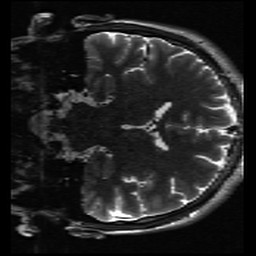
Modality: inplaneT2
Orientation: coronal